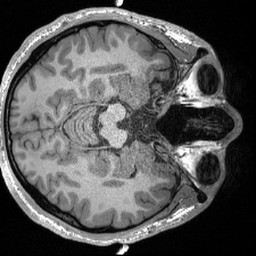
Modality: T1w
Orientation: axial
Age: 23
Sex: male